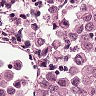
Metastatic tissue present: yes